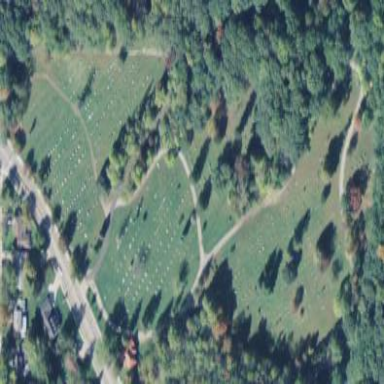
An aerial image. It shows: Cemetery.